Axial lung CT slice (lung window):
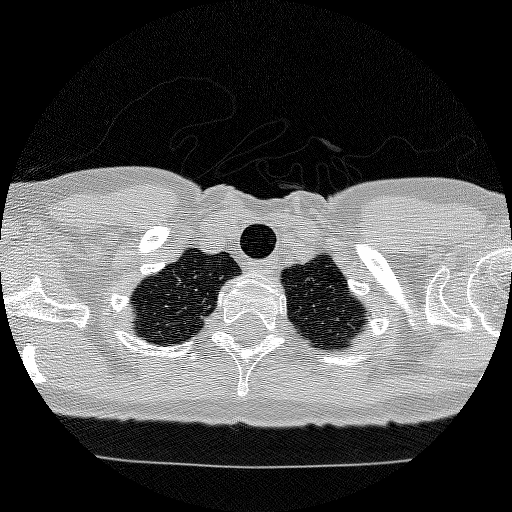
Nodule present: no